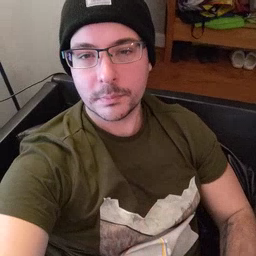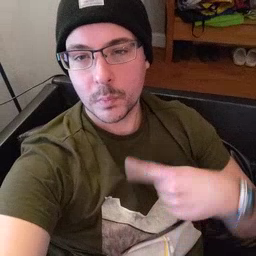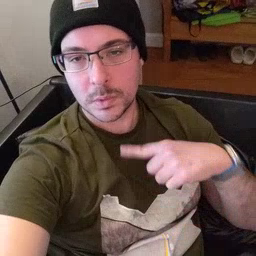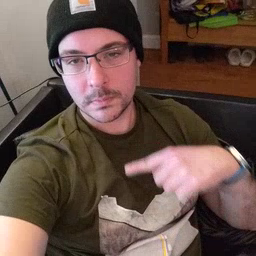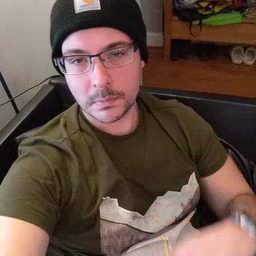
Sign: weus